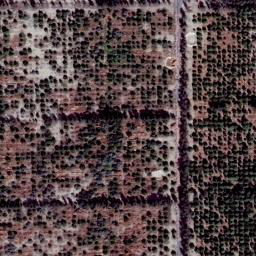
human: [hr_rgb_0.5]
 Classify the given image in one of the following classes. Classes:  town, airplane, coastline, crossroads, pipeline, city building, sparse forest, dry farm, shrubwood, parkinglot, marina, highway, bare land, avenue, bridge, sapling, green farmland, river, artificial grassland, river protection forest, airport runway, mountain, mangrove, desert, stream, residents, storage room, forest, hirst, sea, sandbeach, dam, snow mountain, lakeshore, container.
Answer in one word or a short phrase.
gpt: dry farm